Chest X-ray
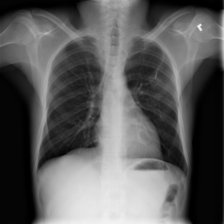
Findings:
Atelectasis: negative
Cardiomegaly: negative
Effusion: negative
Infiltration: negative
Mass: negative
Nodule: negative
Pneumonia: negative
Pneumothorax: negative
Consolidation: negative
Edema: negative
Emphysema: negative
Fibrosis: negative
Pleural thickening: negative
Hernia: negative